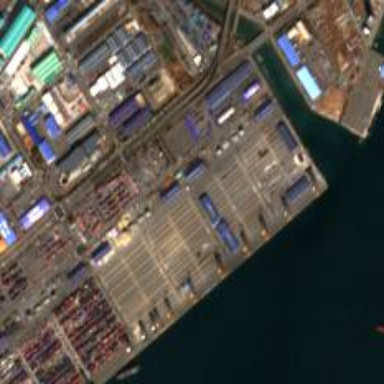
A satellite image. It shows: Industrial area designated for port activities.